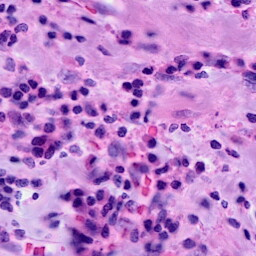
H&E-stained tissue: Breast